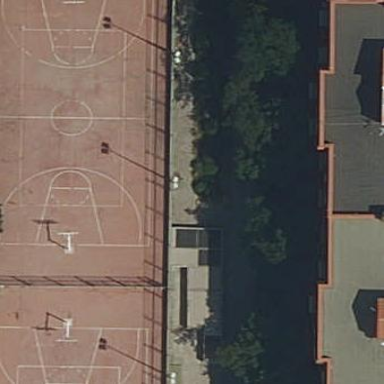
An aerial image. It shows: Sports centre dedicated to basketball activities.